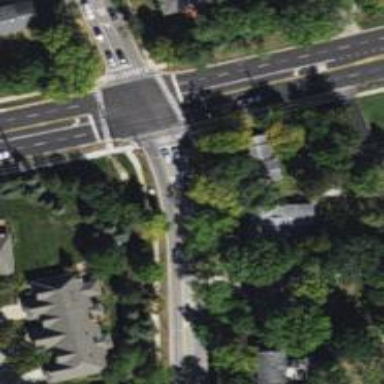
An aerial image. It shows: Crossing road.